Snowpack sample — Snodgrass Mountain, Crested Butte, Colorado (2/4/25, 12:06 PM MST)
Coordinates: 38.923, -106.968
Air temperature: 35 °F
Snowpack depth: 80 cm
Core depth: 10 cm
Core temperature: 32 °F
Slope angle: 14°, slope face: 78°
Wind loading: low
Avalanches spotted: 0
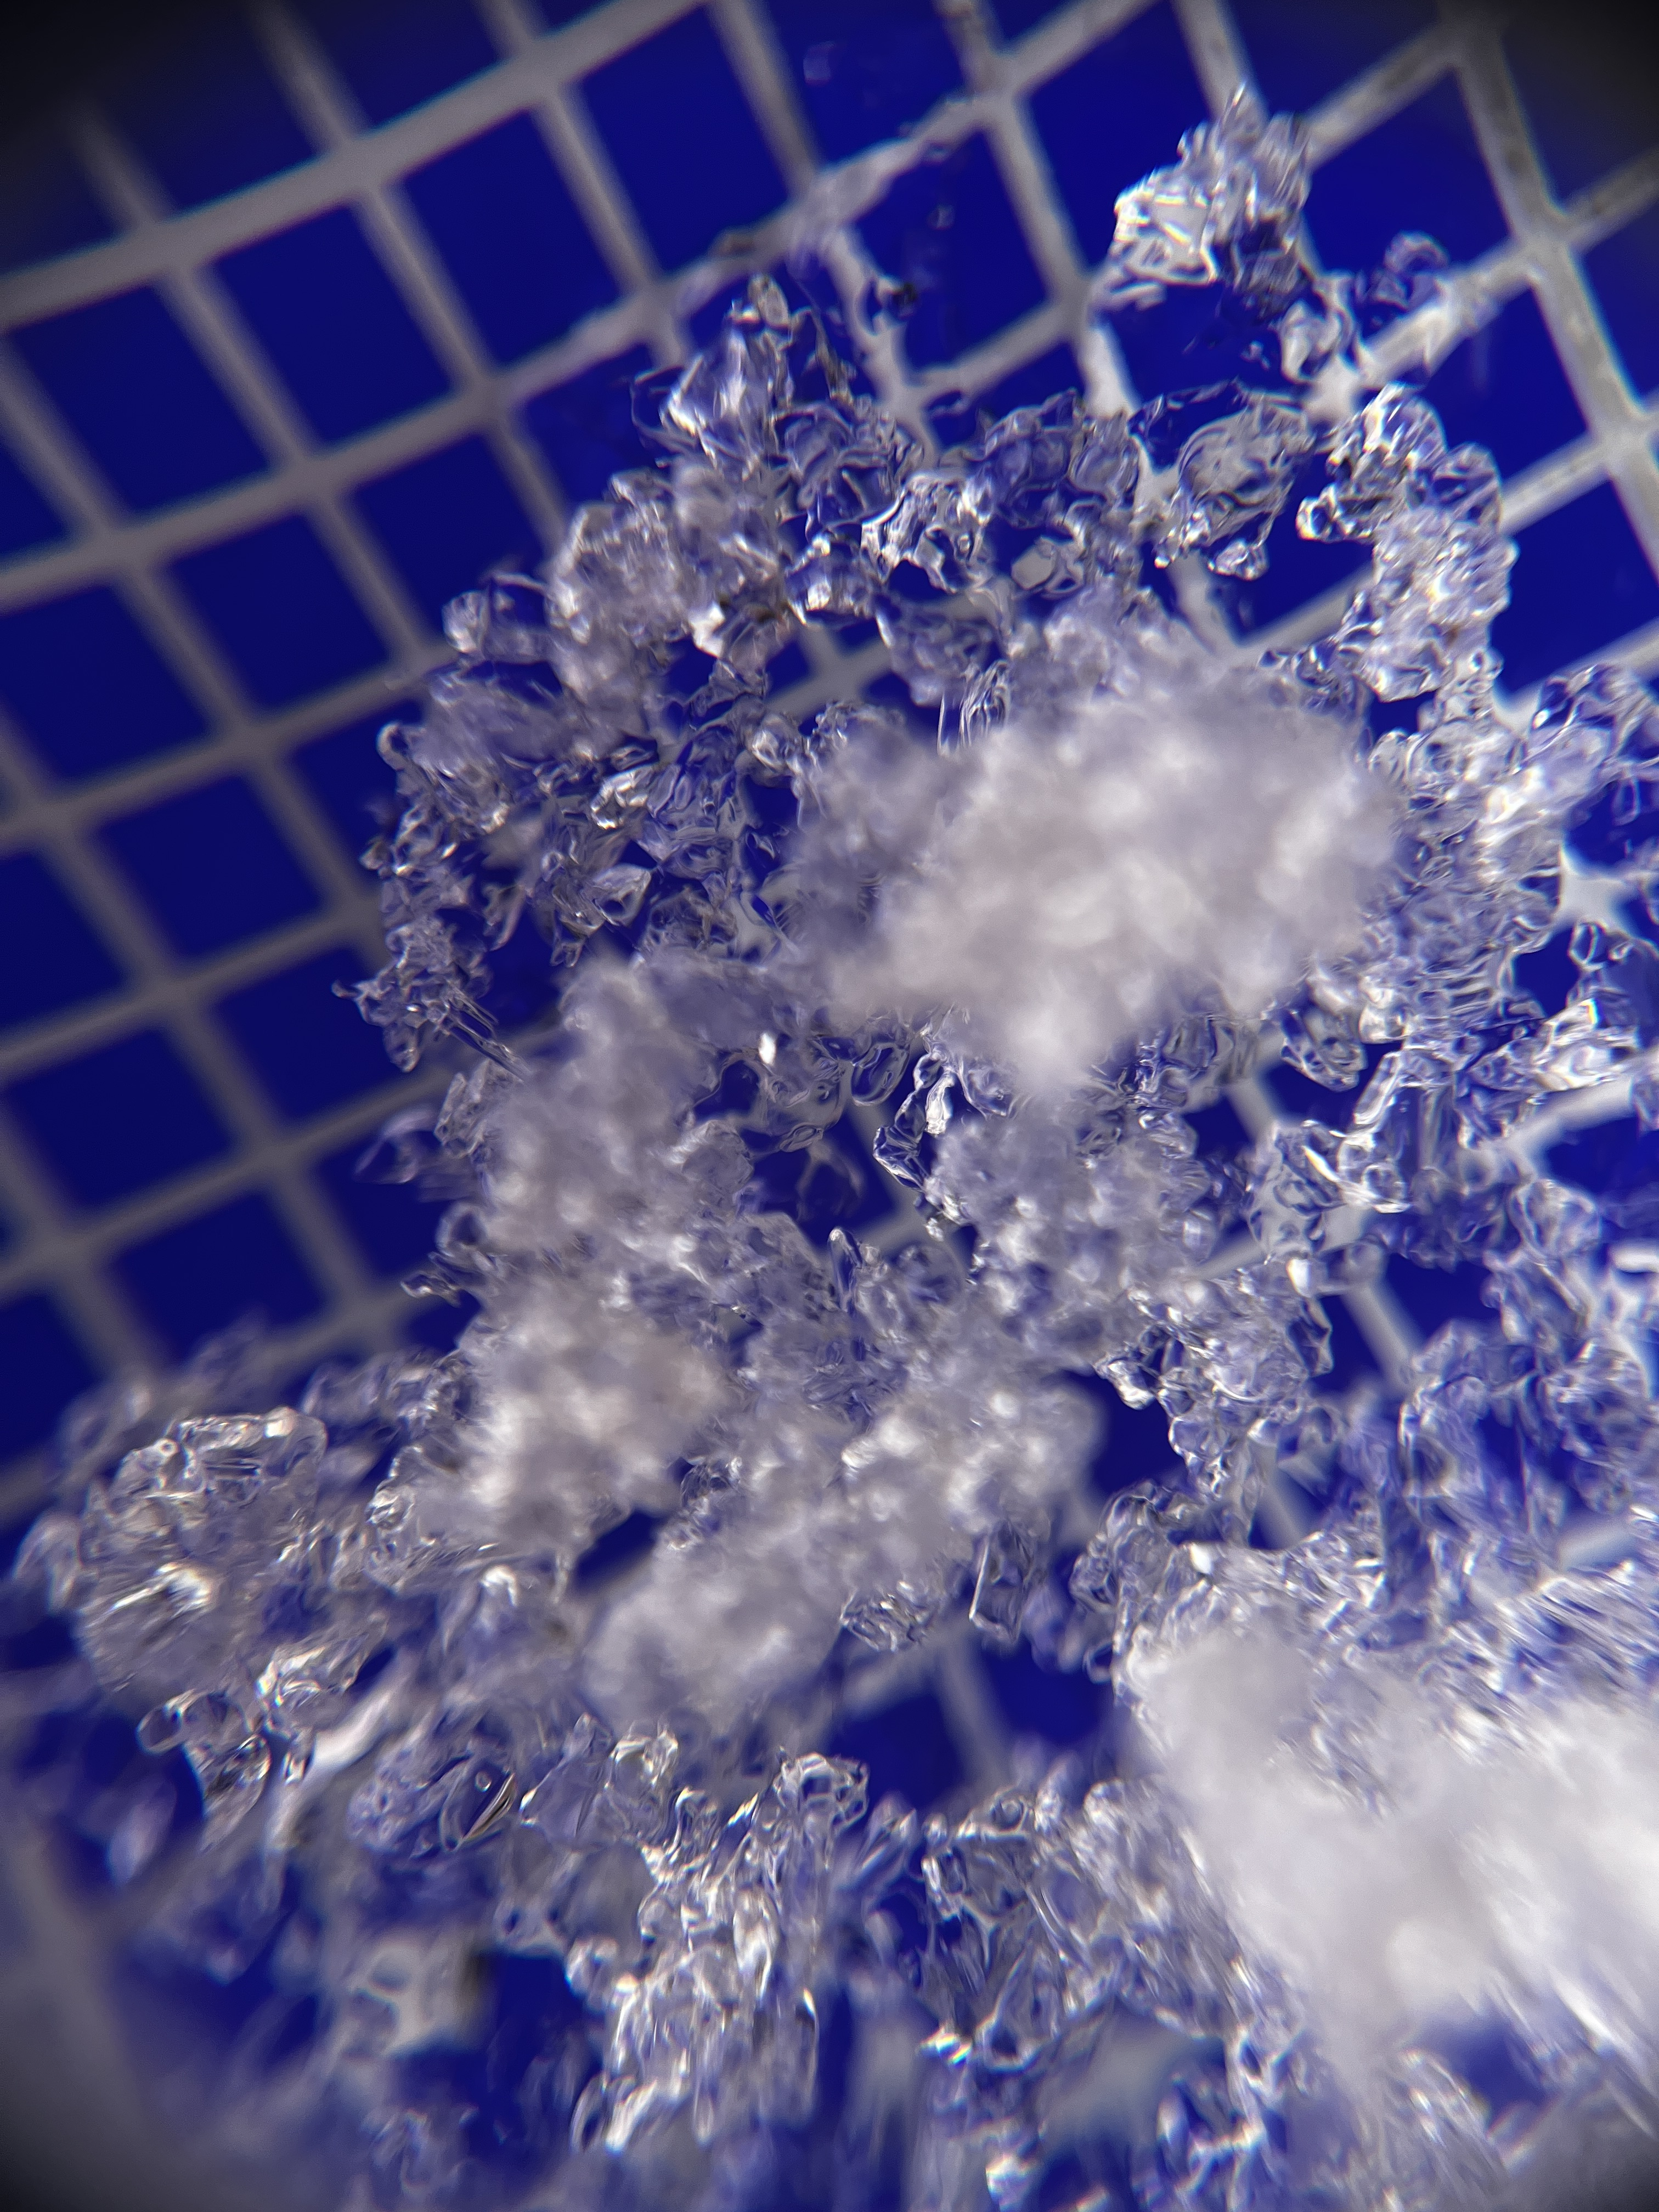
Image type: magnified_profile
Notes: No avalanches nearby, unusually warm weather for the last month reported by residents, Collected 25 yards from treeline